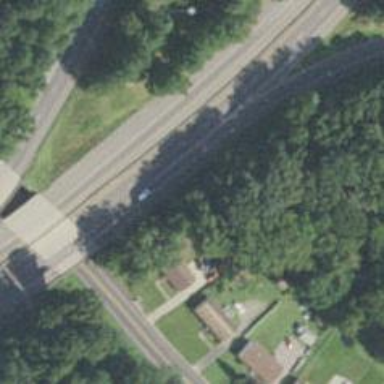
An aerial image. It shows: Motorway bridge.